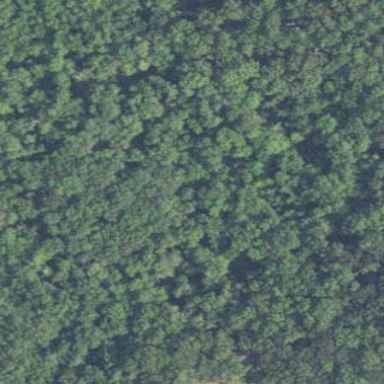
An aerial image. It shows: Woodland consisting of broadleaved trees.